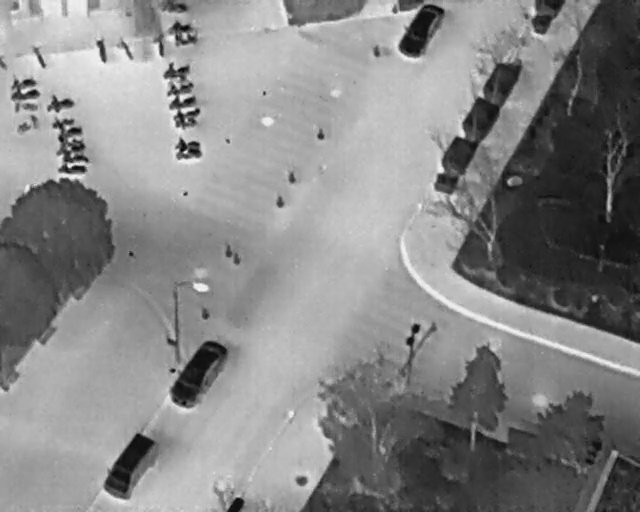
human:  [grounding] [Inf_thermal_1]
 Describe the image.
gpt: In the satellite image, there is  <ref>1 medium car </ref> <box>[[61, 3, 70, 9, 30]]</box> located at top,  <ref>1 medium car </ref> <box>[[24, 69, 36, 76, 30]]</box> located at bottom,  <ref>1 medium car </ref> <box>[[14, 87, 25, 94, 30]]</box> located at bottom left,  <ref>3 medium bicycle </ref> <box>[[28, 27, 30, 32, 170], [10, 28, 12, 33, 2], [10, 30, 12, 36, 2]]</box> located at left,  <ref>19 medium bicycle </ref> <box>[[28, 25, 30, 30, 173], [28, 21, 29, 26, 173], [28, 19, 29, 25, 173], [27, 16, 29, 22, 171], [26, 13, 29, 20, 171], [25, 10, 28, 16, 171], [27, 4, 30, 9, 171], [26, 2, 28, 7, 171], [26, -1, 28, 3, 1], [13, 8, 17, 11, 164], [3, 9, 8, 11, 150], [2, 13, 4, 18, 172], [2, 15, 4, 21, 176], [2, 18, 5, 23, 2], [2, 22, 5, 26, 150], [7, 17, 10, 23, 176], [8, 21, 11, 26, 165], [9, 23, 12, 29, 164], [10, 25, 12, 31, 167]]</box> located at top left,  <ref>3 small bicycle </ref> <box>[[23, 8, 26, 10, 169], [17, 8, 21, 10, 156], [0, 11, 2, 13, 2]]</box> located at top left.